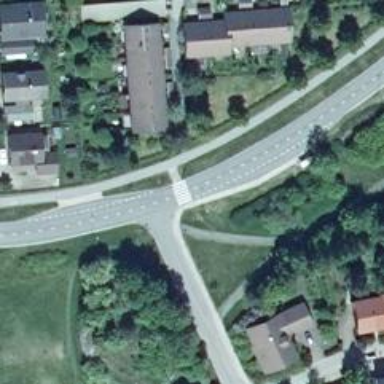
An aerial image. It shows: Marked crossing on footway.